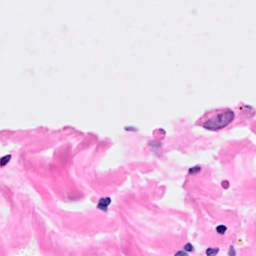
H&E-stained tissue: Breast